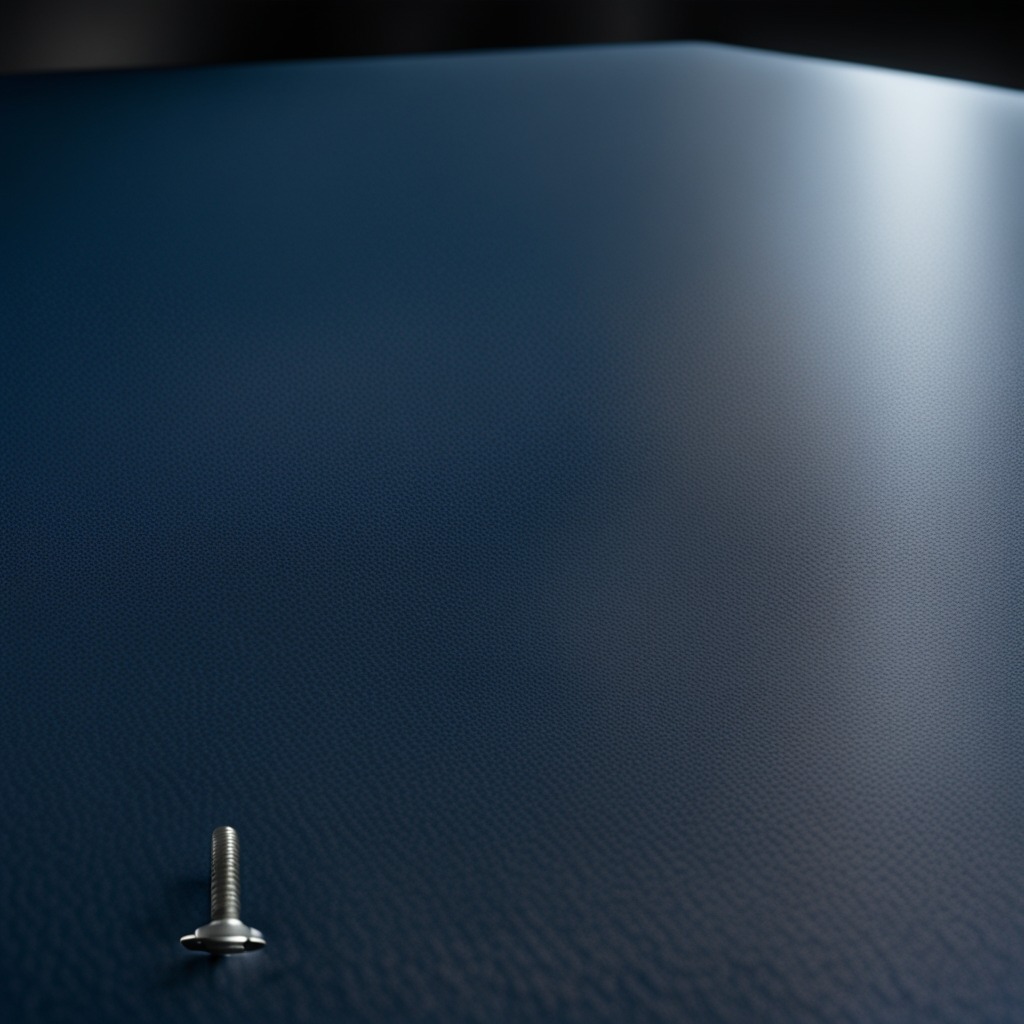
A metal screw is lying on a clean granite tabletop covered with a blue rubber mat inside a workshop at night dim ambient light soft shadows worn but beneath the mat.